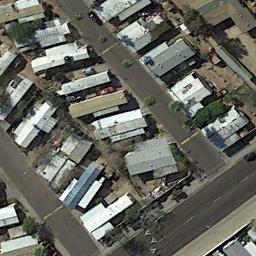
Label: mobile_home_park